Question: This is the code that I am using:
'''
p1 <- ggplot(df_xy, aes(as.factor(x = Vehicle), y = accuracy)) +
geom_boxplot(aes(fill = Analyzer)) +
stat_boxplot(aes(fill = Analyzer), geom = 'errorbar') +
stat_summary(fun.y = "mean", geom = "point", shape = 20, size = 2, color = "red", fill = "red")
'''
I present accuracy of 2 different analyzers vs vehicle type on x-axis.
I have 2 boxplots (not for all vehicles) and I want to show also two mean values with dots (and not only median). How can I do that? Below is example of my plot.

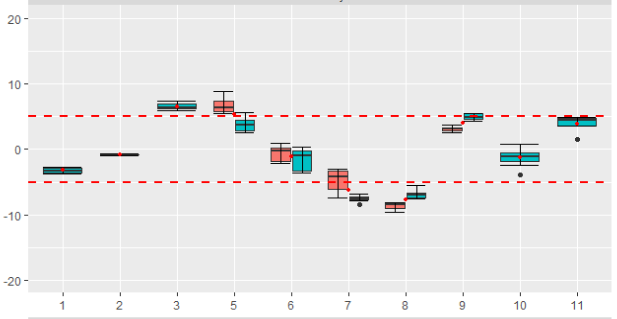
Answer: It would be helpful if you could include some sample data so that we could verify an answer. However, it looks like you need to tell 'stat_summary' how to group the data for the 'mean' calculation and then to space the points horizontally. The code probably should be
'''
p1 <- ggplot(df_xy, aes(as.factor(x = Vehicle), y = accuracy)) +
geom_boxplot(aes(fill = Analyzer)) +
stat_boxplot(aes(fill = Analyzer), geom = 'errorbar') +
stat_summary( aes(group = Analyzer), fun.y = "mean", geom = "point",
shape = 20, size = 2, color = "red", fill = "red", position = position_dodge(width = .75) )
'''